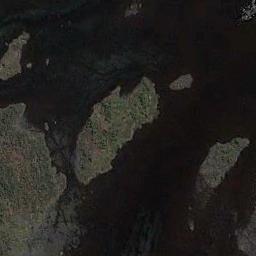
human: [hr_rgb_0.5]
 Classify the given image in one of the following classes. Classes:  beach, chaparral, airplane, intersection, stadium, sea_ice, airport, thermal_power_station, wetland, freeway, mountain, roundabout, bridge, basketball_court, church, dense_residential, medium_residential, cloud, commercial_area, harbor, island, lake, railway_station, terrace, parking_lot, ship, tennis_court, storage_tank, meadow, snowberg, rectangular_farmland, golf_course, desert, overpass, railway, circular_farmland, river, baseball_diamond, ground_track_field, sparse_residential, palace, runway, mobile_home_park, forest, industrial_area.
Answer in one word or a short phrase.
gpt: wetland